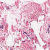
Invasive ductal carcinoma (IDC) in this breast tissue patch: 0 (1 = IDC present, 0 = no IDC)